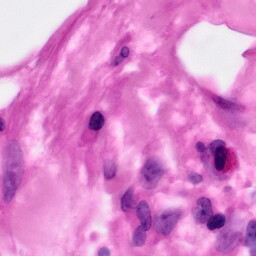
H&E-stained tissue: Pancreatic